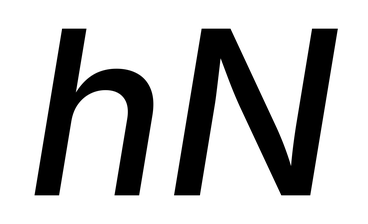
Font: Inter-Italic_Medium_Italic